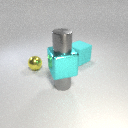
small gray metal cylinder to the left of large cyan rubber cube